The image folds the raw vibration samples of a bearing signal into a 2-D grayscale square (signal-to-image encoding). What is the most likely bearing condition (normal, inner_race, outer_race, ball)?
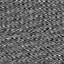
Answer: outer_race